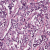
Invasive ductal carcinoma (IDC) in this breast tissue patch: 1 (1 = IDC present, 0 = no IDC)